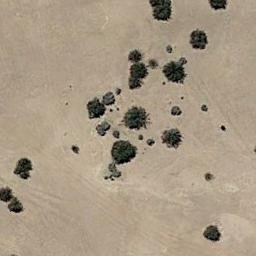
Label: chaparral